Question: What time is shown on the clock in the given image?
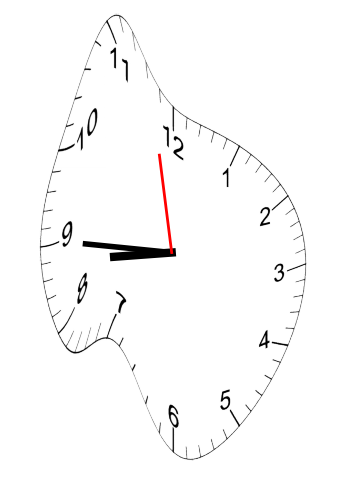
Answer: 08:44:58